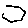
Label: hexagon